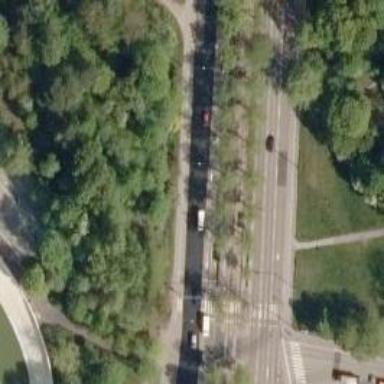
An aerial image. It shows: Tram railway with separate physical segregated electrified contact line.